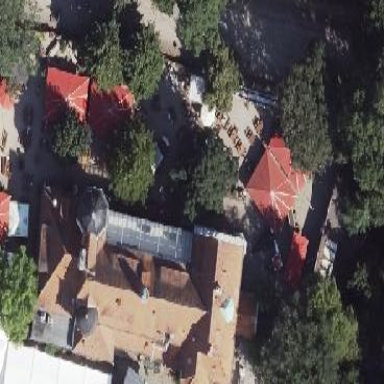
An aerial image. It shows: Restaurant and hotel located in building called "forsthaus".